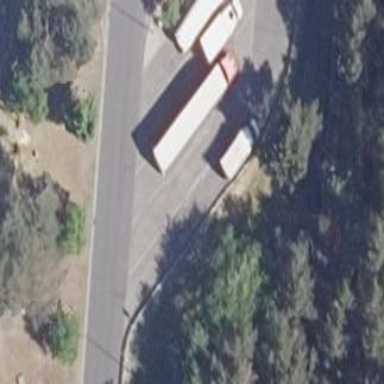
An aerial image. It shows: Parking space specifically designated for heavy goods vehicles.